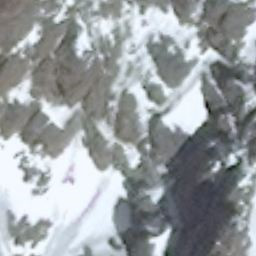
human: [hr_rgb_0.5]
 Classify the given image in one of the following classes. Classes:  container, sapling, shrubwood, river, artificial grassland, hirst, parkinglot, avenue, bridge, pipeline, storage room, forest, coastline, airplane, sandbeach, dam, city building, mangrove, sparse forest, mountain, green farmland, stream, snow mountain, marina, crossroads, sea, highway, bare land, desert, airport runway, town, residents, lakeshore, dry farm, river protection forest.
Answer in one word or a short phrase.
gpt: snow mountain